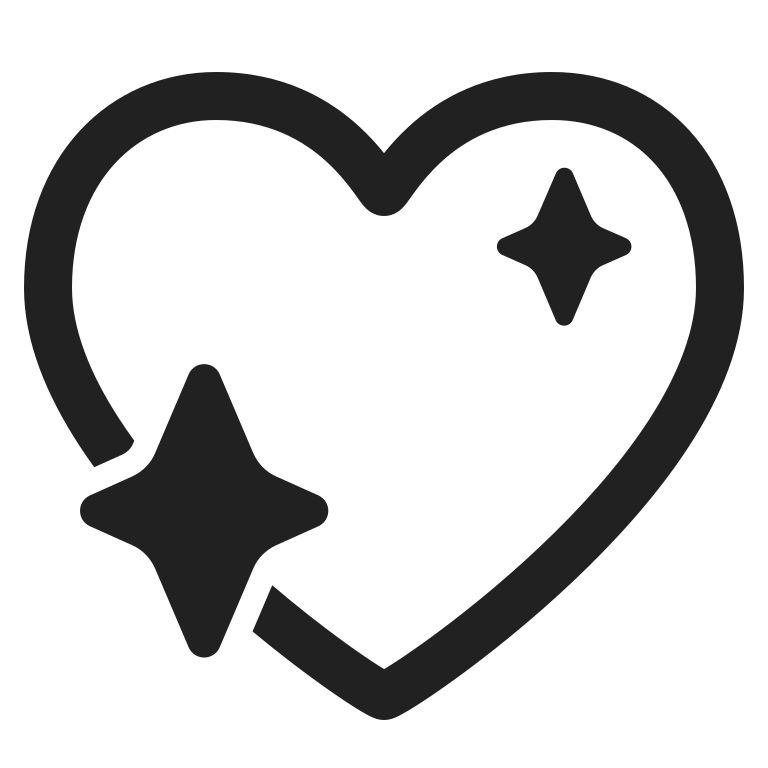
sparkling heart high contrast